Question: Here is what I'd like to accomplish
Goal A: I want to hyperlink each thumbnail in index.php to their post.
Goal B: I want to define a hyperlink for each thumbnail in single.php to an external website.
You may ask why am I using thumbnails for single.php? The reason is because I want this layout:

And so far I understand that there are 3 methods to display images:
1. Insert image into the editor area along with the text, but the problem is I cannot float the image and text differently because all items within a post are assigned a p tag - am I wrong?
2. Custom fields should get the job done but it doesn't seem the most efficient way - or am I wrong?
3. Post Thumbnails should be the easiest way but see my problem below
I have the code to accomplish Goal A and B but they only work separately.
In other words, "Code 1" does not work if "Code 2" is present.
How can I resolve this issue? Or is there a better method accomplish my goal?
Code 1: Link thumbnails to external websites using custom field (single.php)
'''
<?php $name = get_post_meta($post->ID, 'externalurl', true);
if( $name ) { ?>
<a href="<?php echo $name; ?>"><?php the_post_thumbnail(); ?></a>
<?php } else {
the_post_thumbnail();
} ?>
'''
Code 2: Link thumbnails to the post (functions.php)
'''
add_filter( 'post_thumbnail_html', 'my_post_image_html', 10, 3 );
function my_post_image_html( $html, $post_id, $post_image_id ) {
$html = '<a href="' . get_permalink( $post_id ) . '" title="' . esc_attr( get_the_title( $post_id ) ) . '">' . $html . '</a>';
return $html;
}
'''
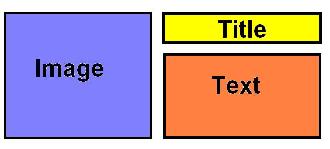
Answer: is_single() function will help you achieve what you need. Try below code in functions.php and remove the additional code from single.php
'''
function my_post_image_html( $html, $post_id, $post_image_id ) {
if ( is_single()) {
$name = get_post_meta($post_id, 'externalurl', true);
if( $name ) {
$html = '<a href="'.$name.'" title="' . esc_attr( get_the_title( $post_id ) ) . '">' . $html . '</a>';
}
return $html;
}
else
{
$html = '<a href="' . get_permalink( $post_id ) . '" title="' . esc_attr( get_the_title( $post_id ) ) . '">' . $html . '</a>';
return $html;
}
}
add_filter( 'post_thumbnail_html', 'my_post_image_html', 10, 3 );
'''